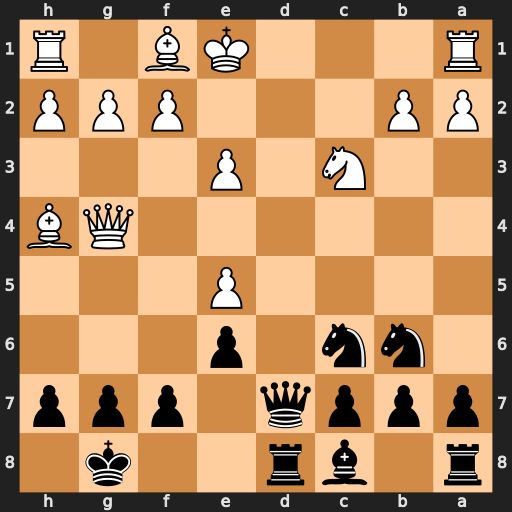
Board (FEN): r1br2k1/pppq1ppp/1nn1p3/4P3/6QB/2N1P3/PP3PPP/R3KB1R
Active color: b
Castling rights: KQ
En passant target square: -
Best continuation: Qd2#